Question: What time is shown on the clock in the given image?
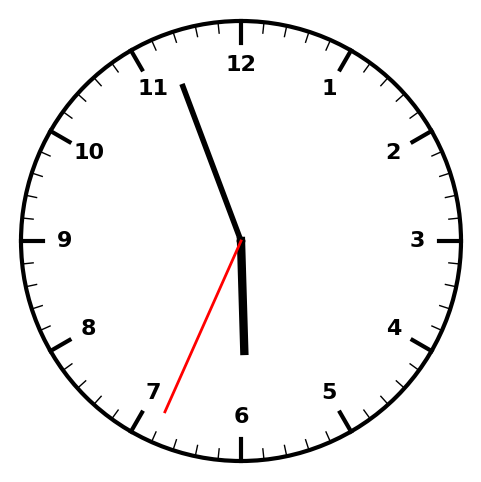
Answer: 05:56:34